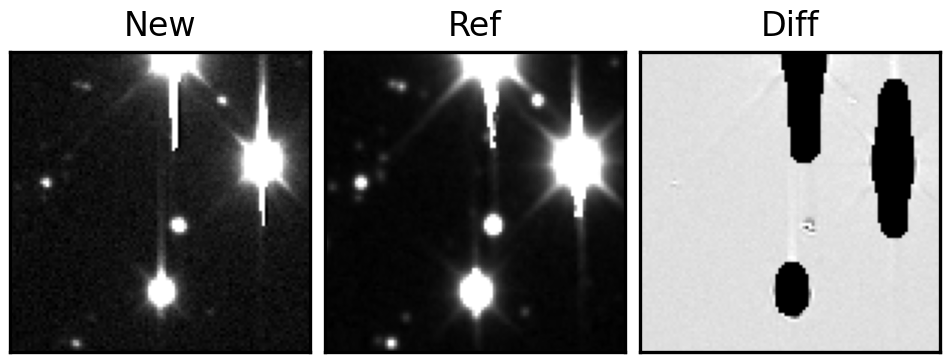
Label: bogus